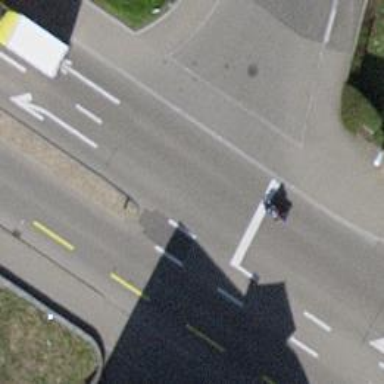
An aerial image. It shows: Secondary link road with asphalt surface.